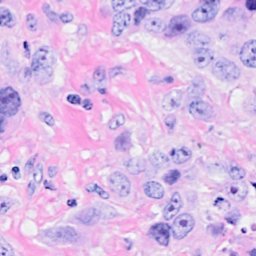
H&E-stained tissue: Breast